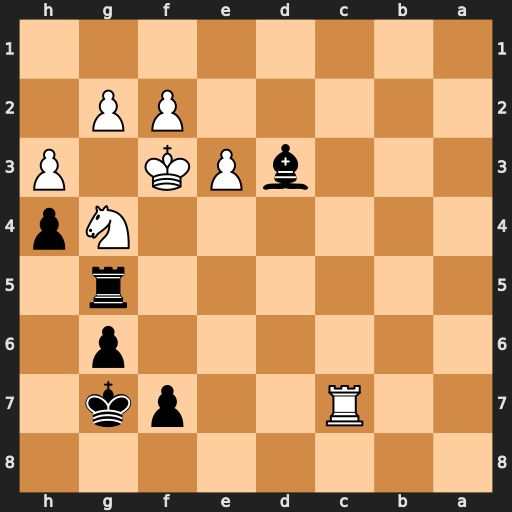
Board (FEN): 8/2R2pk1/6p1/6r1/6Np/3bPK1P/5PP1/8
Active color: b
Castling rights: -
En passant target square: -
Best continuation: Rf5#